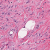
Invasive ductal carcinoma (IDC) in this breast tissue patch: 0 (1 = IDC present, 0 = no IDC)